Question: I have bought a book ("Beginning Android Games") by Mario Zechner. On page 149, he talks about saving and opening a file on External Storage. I understand the code, however I dont understand WHY it says this:

Why does it say this? I have all the permissions in my Manifest:
'''
<?xml version="1.0" encoding="utf-8"?>
<manifest xmlns:android="http://schemas.android.com/apk/res/android"
package="com.amzoft.android.reference"
android:versionCode="1"
android:versionName="1.0"
android:installLocation="preferExternal">
<application
android:label="Android Reference"
android:icon="@drawable/ic_launcher"
android:debuggable="true">
<activity
android:label="Android Reference"
android:name=".AndroidReferenceActivity"
android:screenOrientation="portrait"
android:configChanges="keyboard|keyboardHidden|orientation">
<intent-filter >
<action android:name="android.intent.action.MAIN" />
<category android:name="android.intent.category.LAUNCHER" />
</intent-filter>
</activity>
<activity
android:label="LifeCycleTest"
android:name=".LifeCycleTest"
android:configChanges="keyboard|keyboardHidden|orientation"/>
<activity
android:label="SingleTouchTest"
android:name=".SingleTouchTest"
android:configChanges="keyboard|keyboardHidden|orientation"/>
<activity
android:label="MultiTouchTest"
android:name=".MultiTouchTest"
android:configChanges="keyboard|keyboardHidden|orientation"/>
<activity
android:label="KeyTest"
android:name=".KeyTest"
android:configChanges="keyboard|keyboardHidden|orientation"/>
<activity
android:label="AccelerometerTest"
android:name=".AccelerometerTest"
android:configChanges="keyboard|keyboardHidden|orientation"/>
<activity
android:label="AssetsTest"
android:name=".AssetsTest"
android:configChanges="keyboard|keyboardHidden|orientation"/>
<activity
android:label="ExternalStorageTest"
android:name=".ExternalStorageTest"
android:configChanges="keyboard|keyboardHidden|orientation"/>
</application>
<uses-sdk android:minSdkVersion="8" android:targetSdkVersion="10"/>
<uses-permission android:name="android.permisson.WRITE_EXTERNAL_STORAGE" android:required="true"/>
<uses-permission android:name="android.permission.WAKE_LOCK" android:required="false"/>
'''
And my code:
'''
package com.amzoft.android.reference;
import java.io.BufferedReader;
import java.io.BufferedWriter;
import java.io.File;
import java.io.FileReader;
import java.io.FileWriter;
import java.io.IOException;
import android.app.Activity;
import android.os.Bundle;
import android.os.Environment;
import android.widget.TextView;
public class ExternalStorageTest extends Activity{
@Override
public void onCreate(Bundle saveInstanceState)
{
super.onCreate(saveInstanceState);
TextView textView = new TextView(this);
setContentView(textView);
String state = Environment.getExternalStorageState();
if(!state.equals(Environment.MEDIA_MOUNTED))
{
textView.setText("SD card is not mounted");
}else{
File externalDir = Environment.getExternalStorageDirectory();
File textFile = new File(externalDir.getAbsolutePath() + File.separator + "text.txt");
try{
writeTextFile(textFile, "This is a test >:0
LINE BREAK");
String text = readTextFile(textFile);
textView.setText(text);
if(!textFile.delete())
{
textView.setText("Couldn't remove temporary directory, sorry mate.");
}
}catch(Exception e){
textView.setText(e.getMessage());
}
}
}
private void writeTextFile(File file, String text) throws IOException
{
BufferedWriter writer = new BufferedWriter(new FileWriter(file));
writer.write(text);
writer.close();
}
private String readTextFile(File file) throws IOException
{
BufferedReader reader = new BufferedReader(new FileReader(file));
StringBuilder text = new StringBuilder();
String line;
while((line = reader.readLine()) != null)
{
text.append(line);
text.append("
");//BECAUSE ITS A LINE :D
}
reader.close();
return text.toString();
}
}
'''
I hope someone can help me, because Im confused right now.
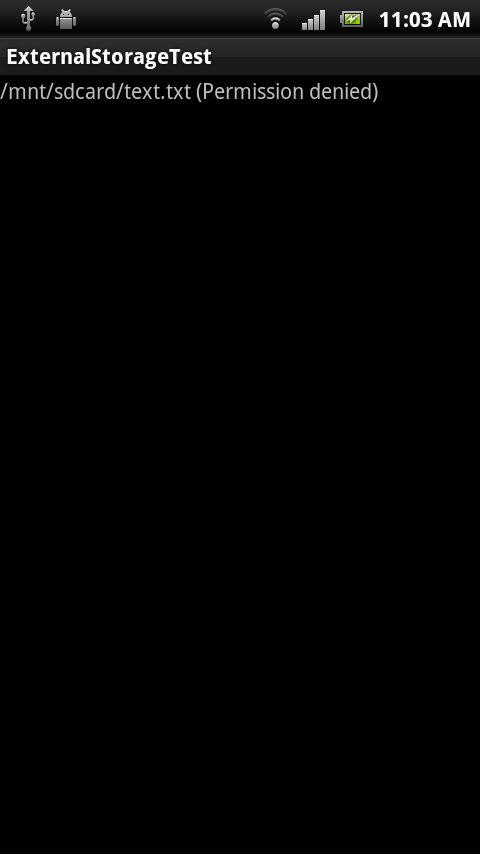
Answer: i think its permissions issue add both of these to Manifest file
'''
<uses-permission android:name="android.permisson.READ_EXTERNAL_STORAGE" />
<uses-permission android:name="android.permission.WRITE_EXTERNAL_STORAGE" />
'''
let me know how it turns out